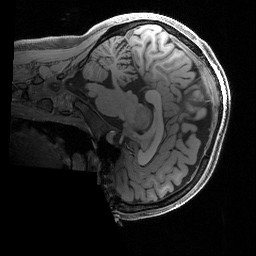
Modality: T1w
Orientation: sagittal
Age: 23
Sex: female
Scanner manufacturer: siemens
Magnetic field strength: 3 T
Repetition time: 2.4 s
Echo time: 0.00215 s